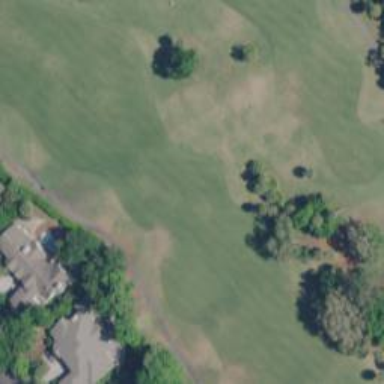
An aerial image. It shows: View of golf hole.